A spectrogram of one vibration snapshot from a rotating bearing is shown (time on one axis, frequency on the other). Diagnose the bearing from this image, choosing from: normal, inner_race, outer_race, ball.
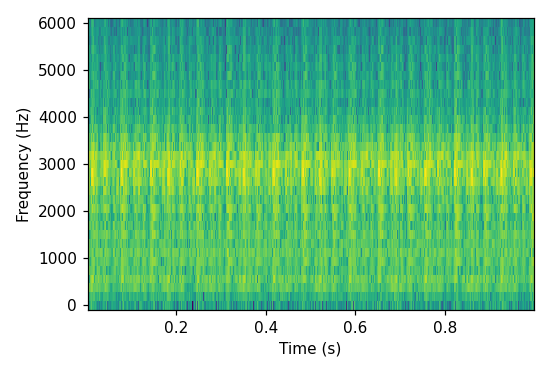
Answer: outer_race